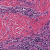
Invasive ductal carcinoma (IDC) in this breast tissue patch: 1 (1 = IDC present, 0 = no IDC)